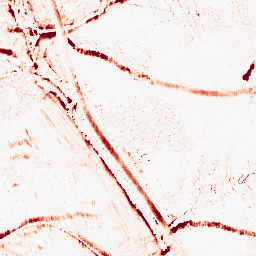
Category: morphological
Decomposition family: morphological_ellipse
Decomposition parameters: operation: opening
width: 10
height: 5
Upsampling method: sinc_blackman
Upsampling parameters: scale: 2
kernel_size: 16
Upsampling scale: 2